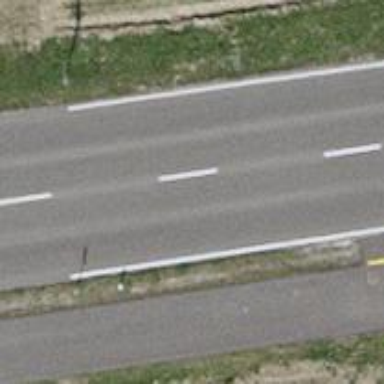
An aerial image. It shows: Asphalt road classified as primary highway.